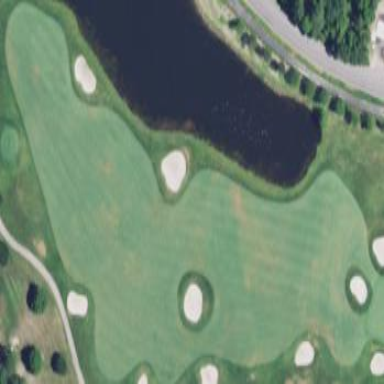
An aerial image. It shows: Golf fairway surrounded by grass.